Question: i'm probably dumb but i'm not able to find a way to close that tab in android studio (i don't even know how did I opened it) with "Search everywhere Double Shift Go To File Ctrl+maiusc+N etc.."
sorry I know it's a silly question but I can't find a way, neither on the internet... thank you in advance!

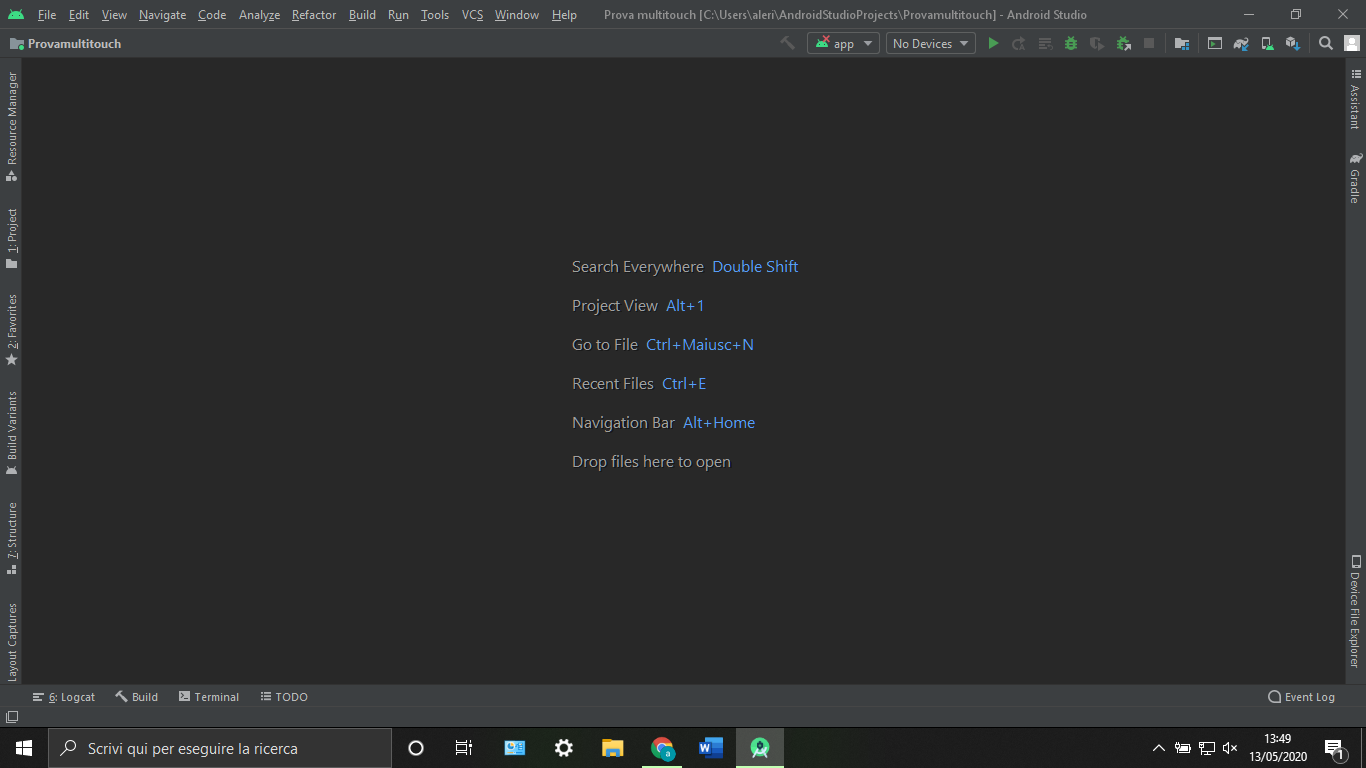
Answer: This is not a tab. It is an screensaver which is shown when you have no files opened. Why do you want to close it?
If you want to see a Welcome Screen close all projects using File | Close Project action.